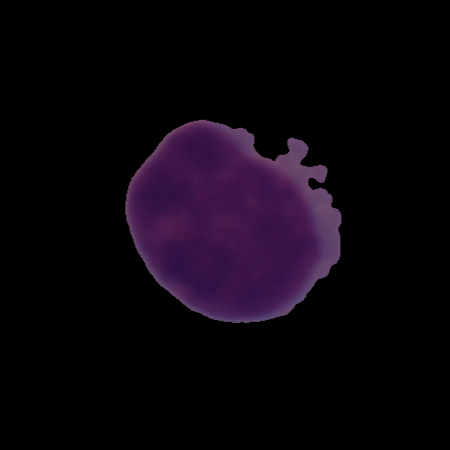
Label: cancer